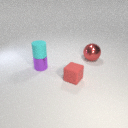
large red metal sphere behind small red rubber cube